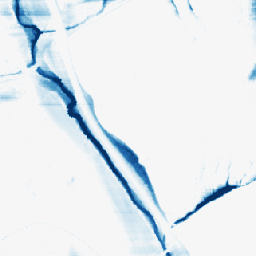
Category: morphological
Decomposition family: morphological_rect
Decomposition parameters: operation: closing
width: 50
height: 3
Upsampling method: area
Upsampling parameters: scale: 8
Upsampling scale: 8